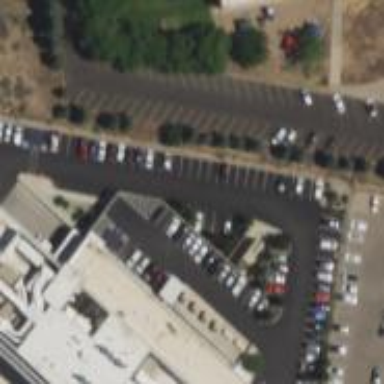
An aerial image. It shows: Office building.